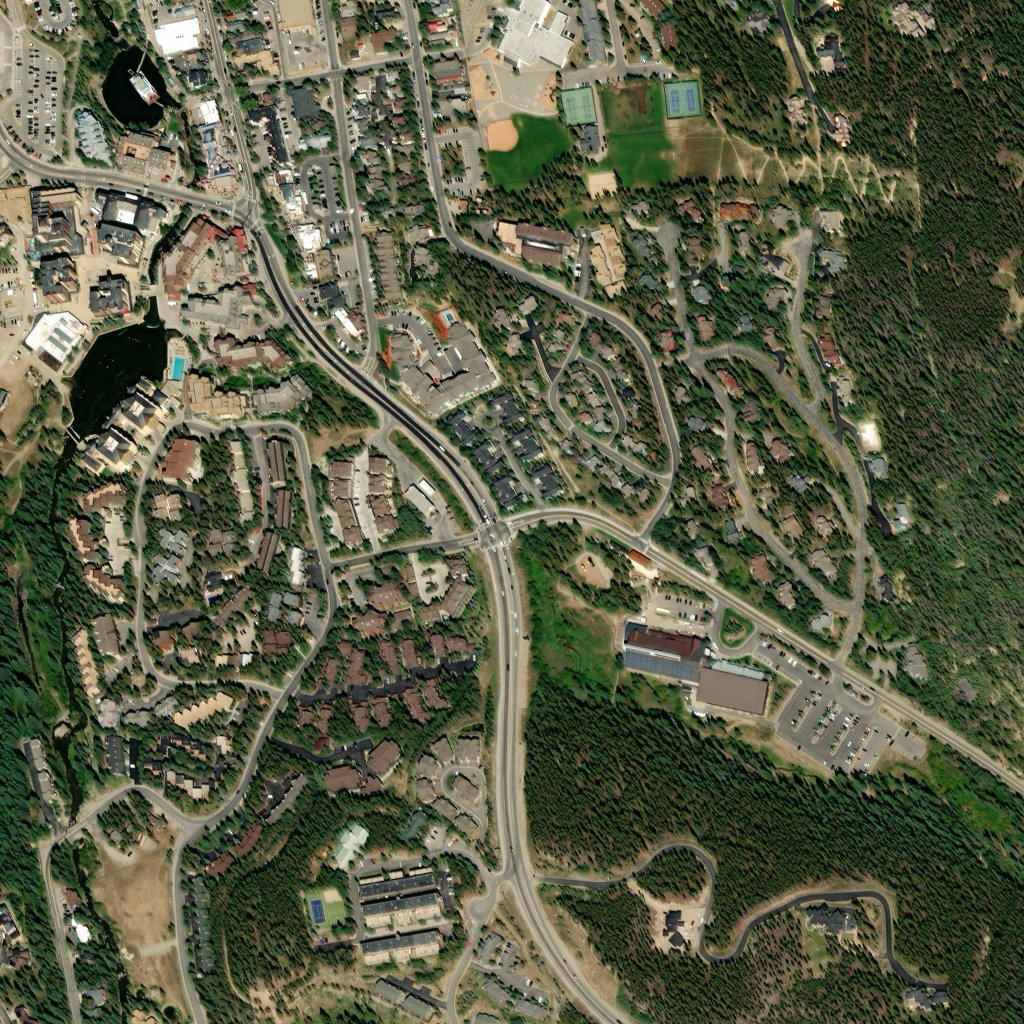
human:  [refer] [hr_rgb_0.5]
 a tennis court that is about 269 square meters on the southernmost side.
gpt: <box>[[30, 87, 31, 90, 0]]</box>

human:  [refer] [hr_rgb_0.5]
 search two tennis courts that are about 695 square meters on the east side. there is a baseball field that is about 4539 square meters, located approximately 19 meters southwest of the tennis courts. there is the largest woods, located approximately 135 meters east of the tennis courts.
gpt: <box>[[55, 9, 57, 12, 0]]</box>